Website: lowes
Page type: payment
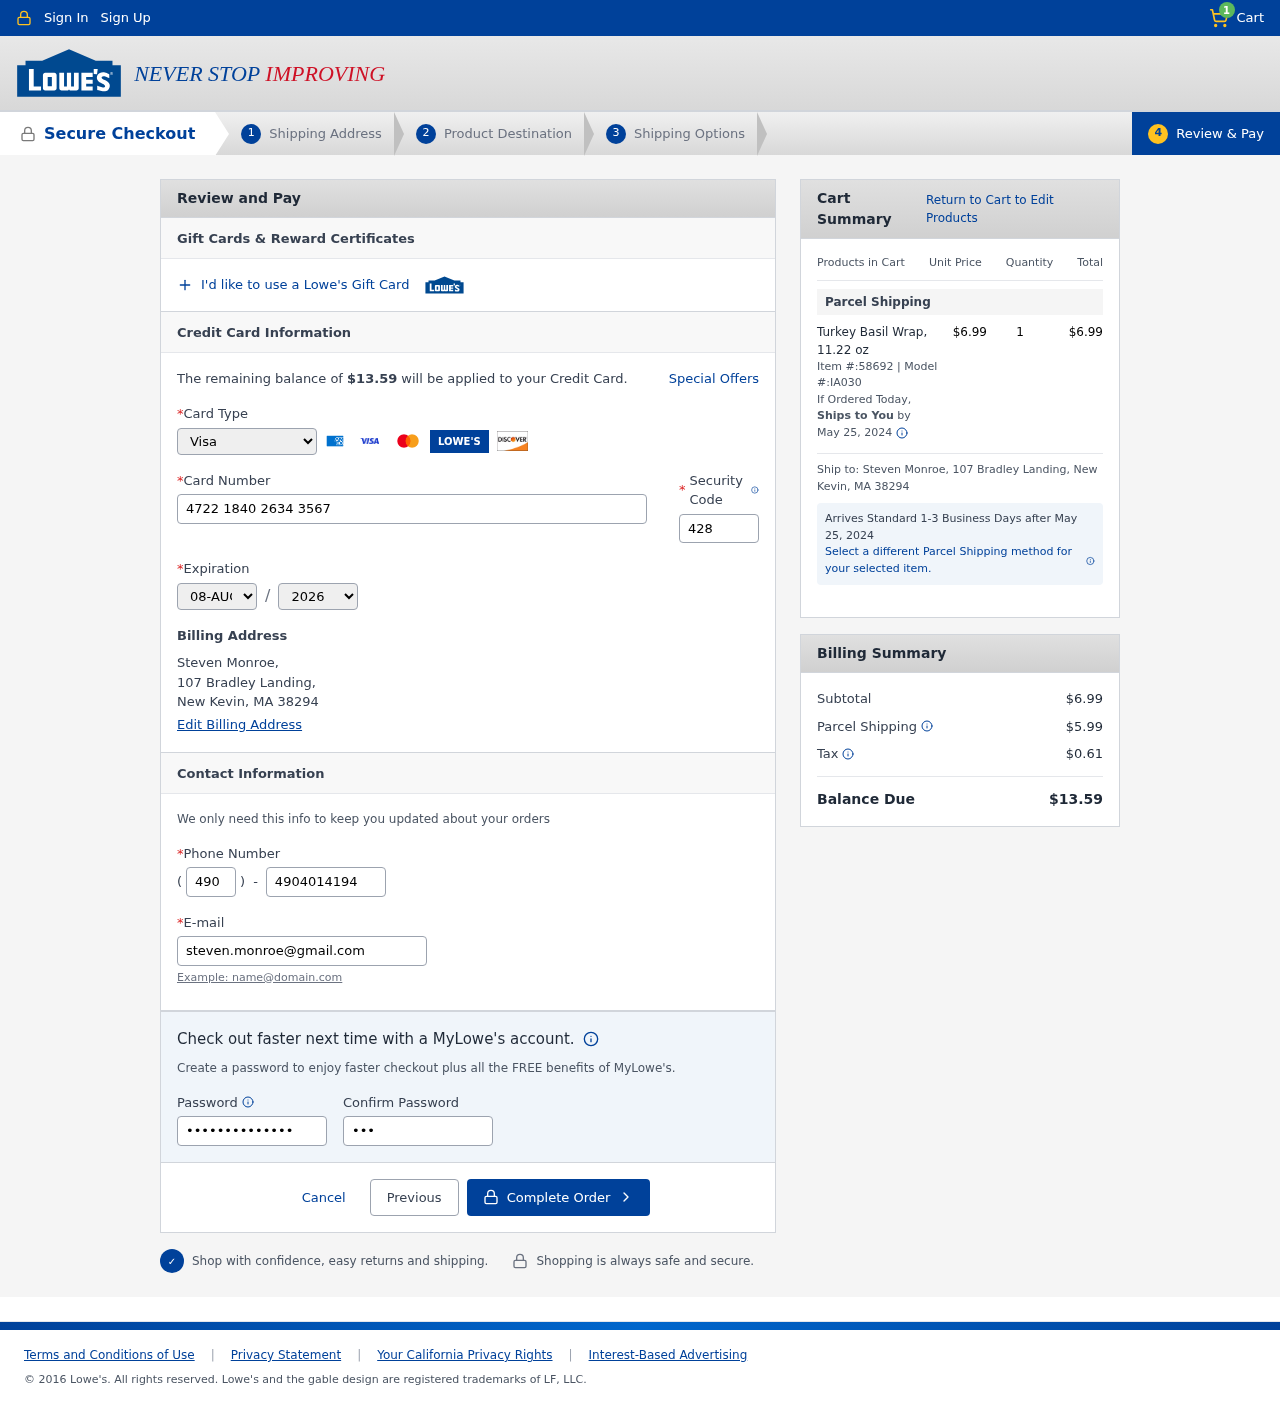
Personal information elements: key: PII_CARD_CVV
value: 428
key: PII_CARD_EXPIRY_MONTH
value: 08
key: PII_CARD_EXPIRY_YEAR
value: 26
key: PII_CARD_NUMBER
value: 4722 1840 2634 3567
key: PII_CARD_TYPE
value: Visa
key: PII_CITY_STATE_ZIP
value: New Kevin, MA 38294
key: PII_EMAIL
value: steven.monroe@gmail.com
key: PII_FULLNAME
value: Steven Monroe,
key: PII_PHONE
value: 4904014194
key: PII_PHONE_AREA
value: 490
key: PII_STREET
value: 107 Bradley Landing
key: PII_STREET
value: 107 Bradley Landing,
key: PII_FULLNAME2
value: Steven Monroe
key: PII_CITY
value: New Kevin
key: PII_STATE_ABBR
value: MA
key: PII_POSTCODE
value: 38294
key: PII_POSTCODE_FULL
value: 38294
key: PII_CITY_STATE
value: New Kevin, MA
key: PII_POSTCODE_NUMERIC
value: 38294
Product elements: key: PRODUCT1_NAME
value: Turkey Basil Wrap, 11.22 oz
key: PRODUCT1_PRICE
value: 6.99
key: PRODUCT1_QUANTITY
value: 1
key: PRODUCT1_ITEM
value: Item #:58692
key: PRODUCT1_MODEL
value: Model #:IA030
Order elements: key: ORDER_NUM_ITEMS
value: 1
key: ORDER_TOTAL
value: $13.59
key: ORDER_SHIPPING_DATE
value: May 25, 2024
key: ORDER_SUBTOTAL
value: $6.99
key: ORDER_SHIPPING_DATE2
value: May 25, 2024
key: ORDER_SHIPPING_COST
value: $5.99
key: ORDER_TAX
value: $0.61